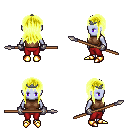
a pixel art fantasy rpg character, female body template, dark elf, purple skin, brown sleeveless shirt, red pants, gold unkempt hairstyle, iron tiara, metal gloves, gold boots, spear, four views (front, back, left, right), 2x2 character sprite sheet, small pixel art, hard edges, no anti-aliasing